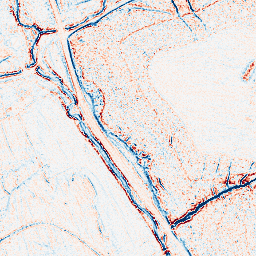
Category: edge_preserving
Decomposition family: bilateral
Decomposition parameters: d: 5
sigma_color: 50
sigma_space: 150
Upsampling method: linear_exact
Upsampling parameters: scale: 4
Upsampling scale: 4